Question: ## Intention
I have a 'java.applet.Applet' subclass 'MyApplet' with a 'java.awt.Canvas' subclass 'MyCanvas' added to it.
My code changes the size of 'MyApplet' to 'new Dimension(600,400)' and changes the size of 'MyCanvas' to match.
When 'MyCanvas' is 'paint'ed, it should
1. fill its whole area with red
2. draw a blue circle of width 300 and height 300.
## Problem
Instead (when run as a Java Applet from Eclipse), the paint of 'MyCanvas' clips to a far smaller area than 600,400 (I measured it to be 195,200) even though 'MyApplet' resizes correctly. <URL>

The printouts are OK too -- see bottom of post.
## Code
This is my code:
'''
import java.applet.Applet;
import java.awt.Canvas;
import java.awt.Color;
import java.awt.Graphics;
public class MyApplet extends Applet {
Canvas mainCanvas;
public void init() {
// Set the size of the applet
setSize(600, 400);
// Print dimensions
System.out.println("Applet dimensions: " + getSize());
// Make a canvas with the same sizes as this applet
mainCanvas = new MyCanvas(getWidth(), getHeight());
add(mainCanvas);
}
public class MyCanvas extends Canvas {
public MyCanvas(int w, int h) {
setSize(w, h);
System.out.println("Canvas dimensions: " + getSize());
}
public void paint(Graphics g) {
g.setColor(Color.RED);
System.out.println("Canvas dimensions when painting: " + getSize());
g.fillRect(0, 0, getWidth(), getHeight());
}
}
}
'''
## Printouts
It produces the following printout:
'''
Applet dimensions: java.awt.Dimension[width=600,height=400]
Canvas dimensions: java.awt.Dimension[width=600,height=400]
Canvas dimensions when painting: java.awt.Dimension[width=600,height=400]
Canvas dimensions when painting: java.awt.Dimension[width=600,height=400]
'''
The sizes are correct throughout!
## Attempted solutions
- 'setBounds()''setSize()''MyApplet''MyCanvas'
Am I missing something?
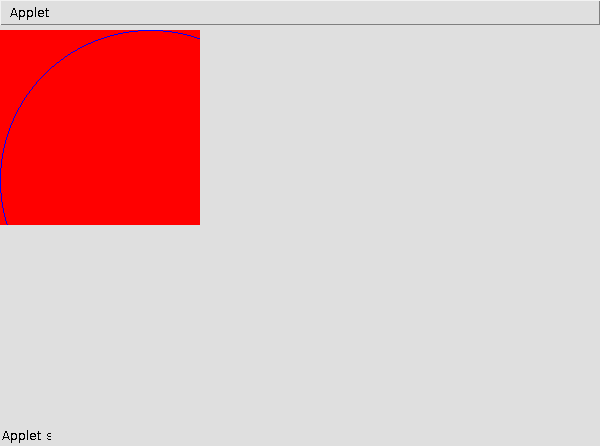
Answer: Finally found it!
The that Eclipse provides to Applets is configured to have size 200, 200. All painting clips to this area unless the is changed.
This can be done as follows:
1. Right-click the root folder of your applet in the Package view
2. Select Run As... -> Run Configurations...
3. Click the Parameters tab
4. Change Width and Height fields as required.